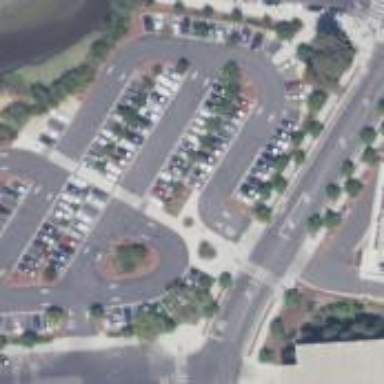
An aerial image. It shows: Path that serves as footway.